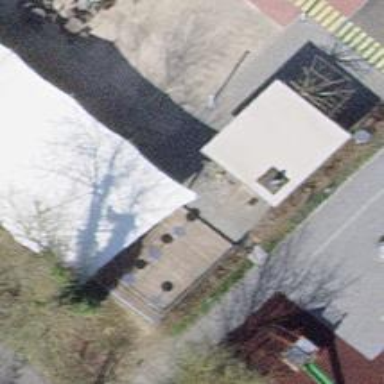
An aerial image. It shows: Kiosk building.